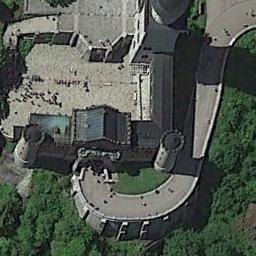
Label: palace